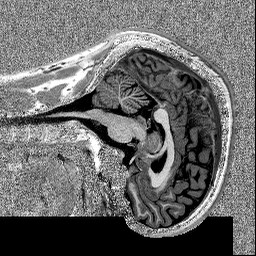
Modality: MP2RAGE
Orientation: sagittal
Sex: male